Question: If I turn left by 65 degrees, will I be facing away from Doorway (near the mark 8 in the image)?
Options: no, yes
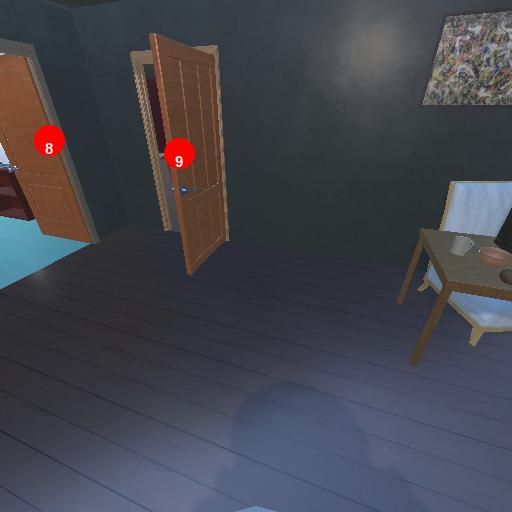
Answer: no